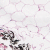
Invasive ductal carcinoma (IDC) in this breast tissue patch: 0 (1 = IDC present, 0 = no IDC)